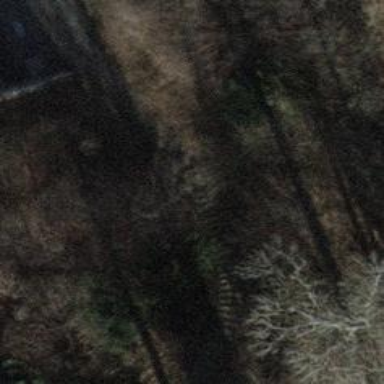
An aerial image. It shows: Road with steps.